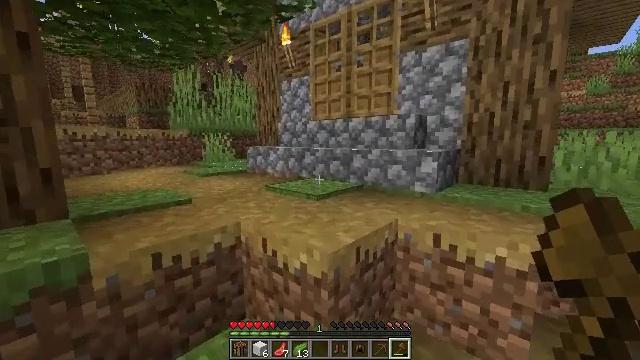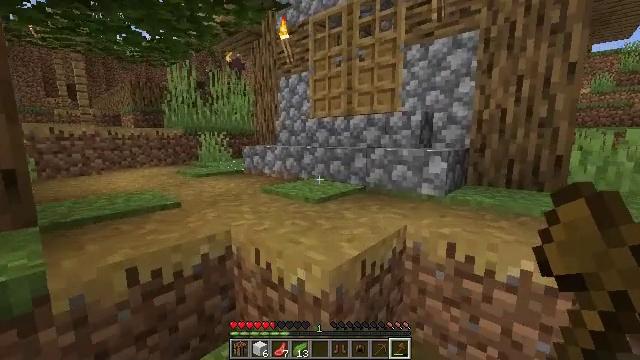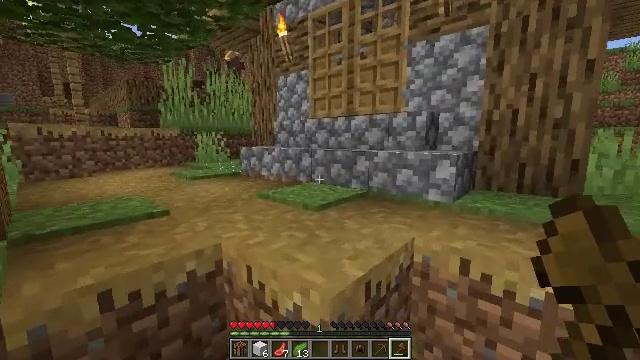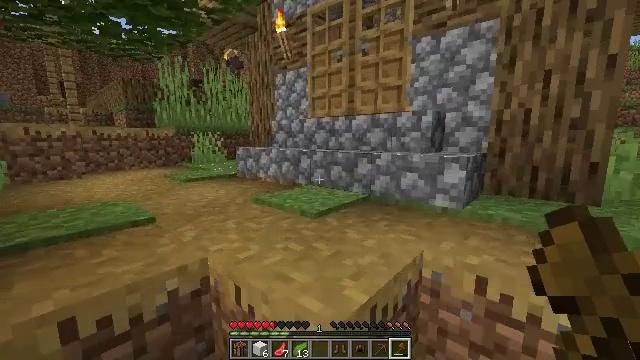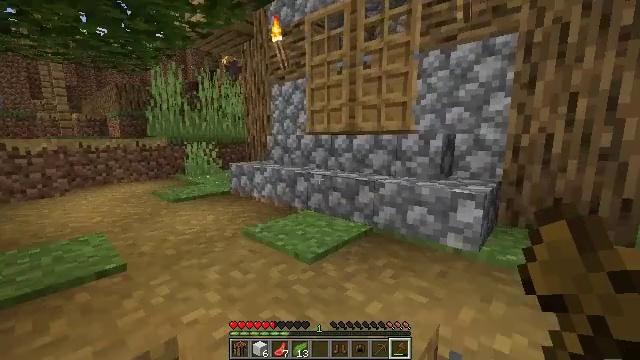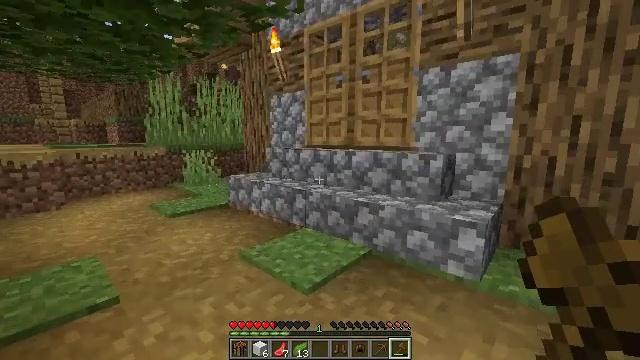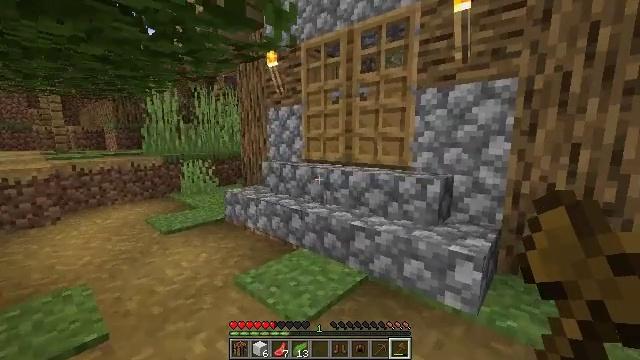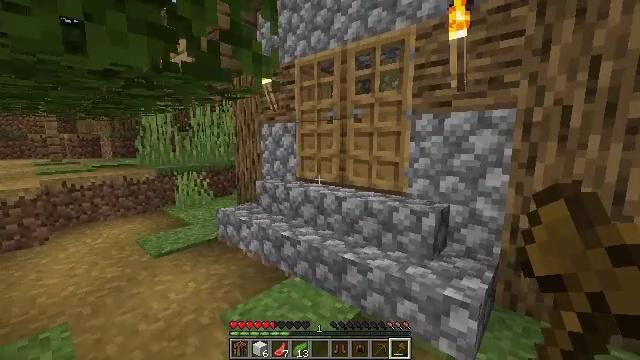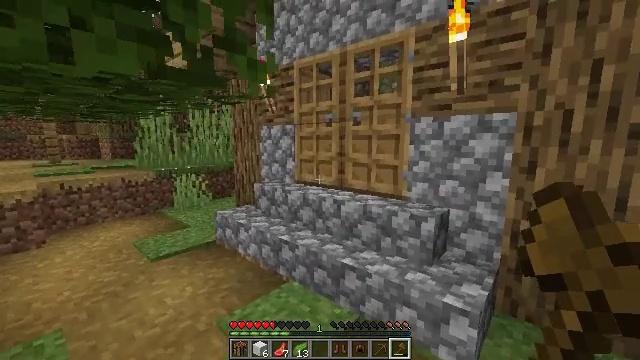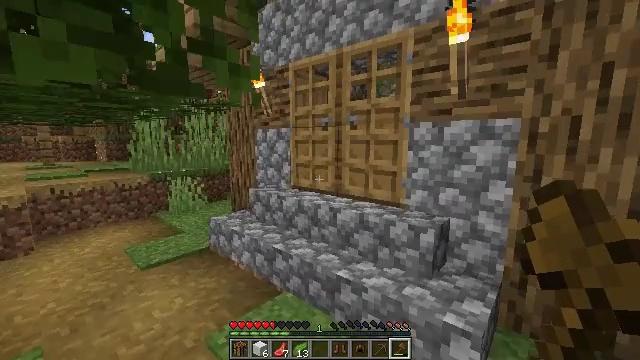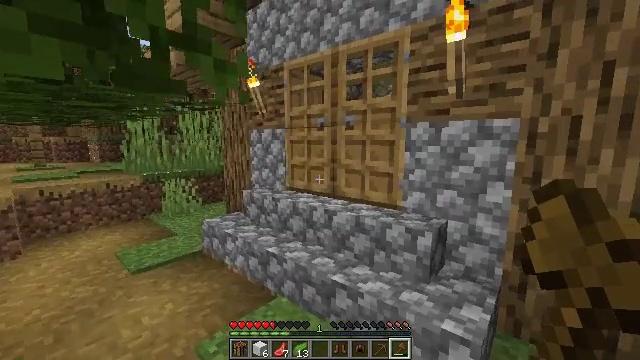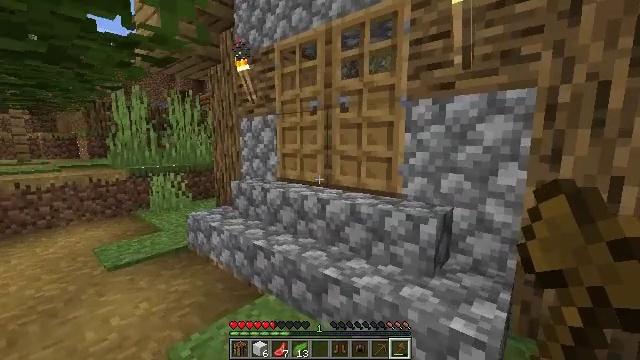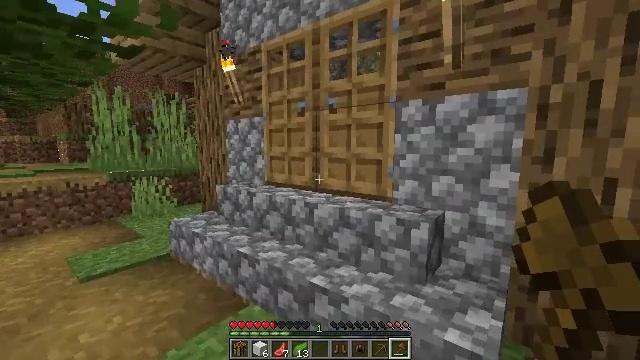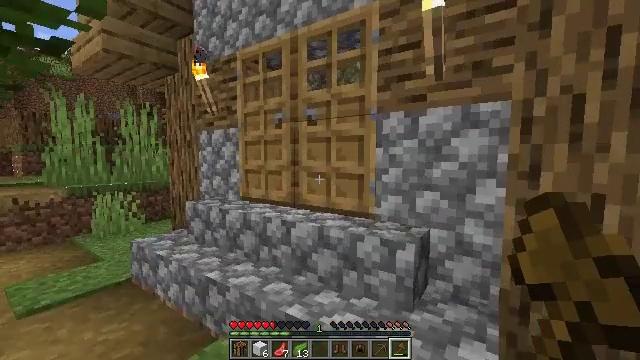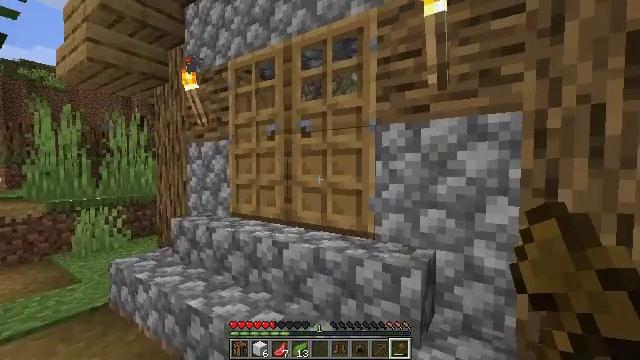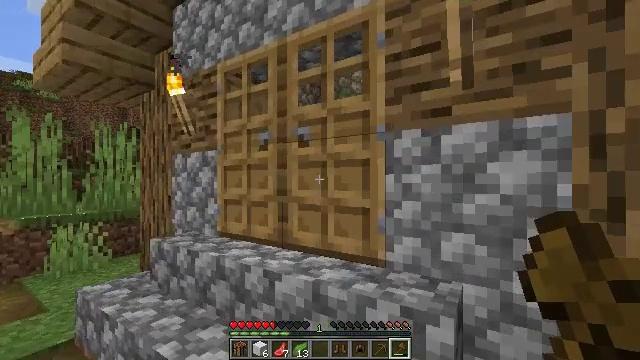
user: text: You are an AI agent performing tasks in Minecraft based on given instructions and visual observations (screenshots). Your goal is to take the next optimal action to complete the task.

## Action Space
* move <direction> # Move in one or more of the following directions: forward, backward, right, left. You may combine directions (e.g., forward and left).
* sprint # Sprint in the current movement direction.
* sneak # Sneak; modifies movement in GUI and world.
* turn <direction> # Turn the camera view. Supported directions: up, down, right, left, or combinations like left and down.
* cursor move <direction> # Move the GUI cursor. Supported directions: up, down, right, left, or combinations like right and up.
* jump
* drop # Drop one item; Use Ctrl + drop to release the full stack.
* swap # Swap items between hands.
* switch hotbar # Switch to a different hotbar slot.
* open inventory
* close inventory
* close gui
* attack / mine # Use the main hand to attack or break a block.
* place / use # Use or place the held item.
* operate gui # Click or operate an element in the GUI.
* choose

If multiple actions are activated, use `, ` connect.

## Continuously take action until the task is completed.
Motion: motion action
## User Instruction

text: Dig up carrots from the soil.
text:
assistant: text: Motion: move forward
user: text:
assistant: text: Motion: move forward
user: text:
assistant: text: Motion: move forward
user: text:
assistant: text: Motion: move forward, jump
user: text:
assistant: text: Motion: move forward, jump
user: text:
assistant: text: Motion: move forward, jump
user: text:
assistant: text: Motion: move forward, jump
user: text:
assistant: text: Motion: move forward, jump
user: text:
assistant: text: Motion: move forward, jump
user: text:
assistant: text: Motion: move forward
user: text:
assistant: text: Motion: move forward
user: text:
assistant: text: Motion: move forward, sprint, turn right and up
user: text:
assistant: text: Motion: move forward, sprint, turn right and up
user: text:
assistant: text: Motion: move forward, sprint, turn up
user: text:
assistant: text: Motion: move forward, turn up
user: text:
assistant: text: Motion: move forward, turn up
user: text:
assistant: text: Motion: move forward
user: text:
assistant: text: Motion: move forward, use / place
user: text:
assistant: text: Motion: move forward, turn left, use / place
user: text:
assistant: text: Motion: move forward, turn left, use / place
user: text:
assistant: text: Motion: move forward, turn left
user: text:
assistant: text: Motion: no_op
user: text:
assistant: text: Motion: no_op
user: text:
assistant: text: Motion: no_op
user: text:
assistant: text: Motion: turn right
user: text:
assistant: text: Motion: no_op
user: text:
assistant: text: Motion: turn left and down, use / place
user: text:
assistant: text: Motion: use / place
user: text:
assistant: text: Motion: use / place
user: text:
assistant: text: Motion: turn right and down, use / place